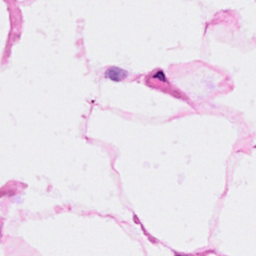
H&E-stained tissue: Breast